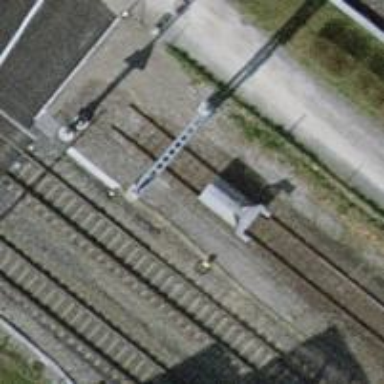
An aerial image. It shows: Railway buffer stop.